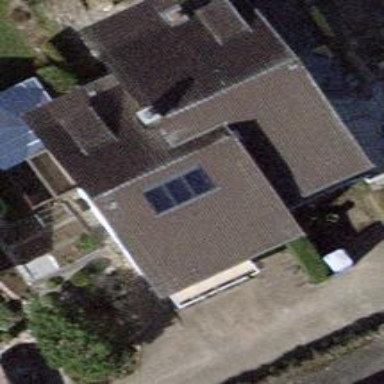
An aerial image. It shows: Terrace building with gabled roof.